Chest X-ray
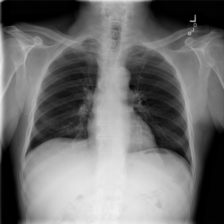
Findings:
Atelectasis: negative
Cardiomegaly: negative
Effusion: negative
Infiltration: negative
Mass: negative
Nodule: negative
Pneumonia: negative
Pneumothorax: negative
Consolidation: negative
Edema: negative
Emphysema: negative
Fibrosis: negative
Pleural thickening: negative
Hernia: negative